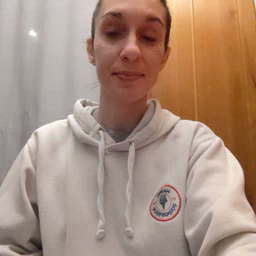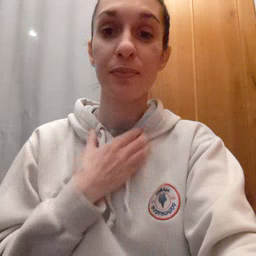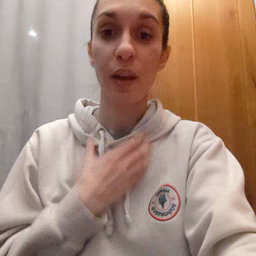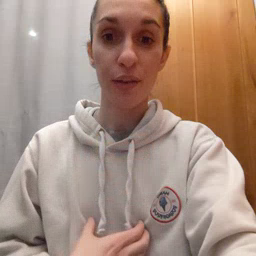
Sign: hungry